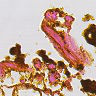
Metastatic tissue present: no